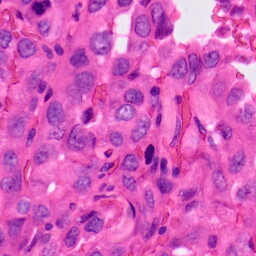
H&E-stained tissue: Lung